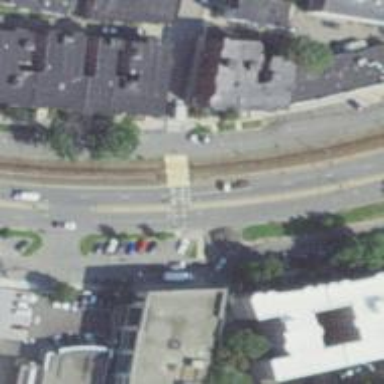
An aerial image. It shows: Footway located on traffic island.